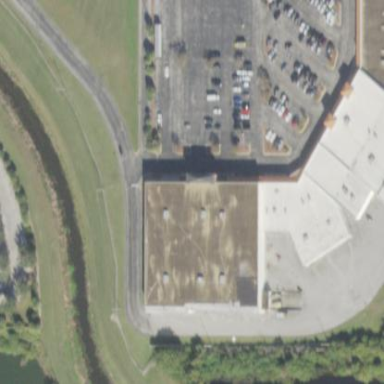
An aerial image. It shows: Mall building.